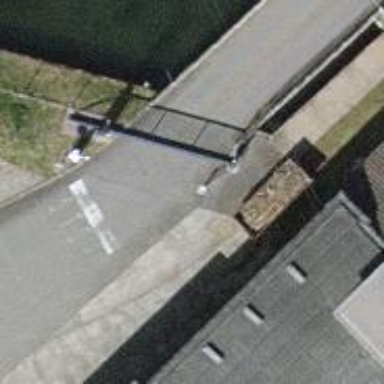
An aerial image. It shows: Lift gate barrier.